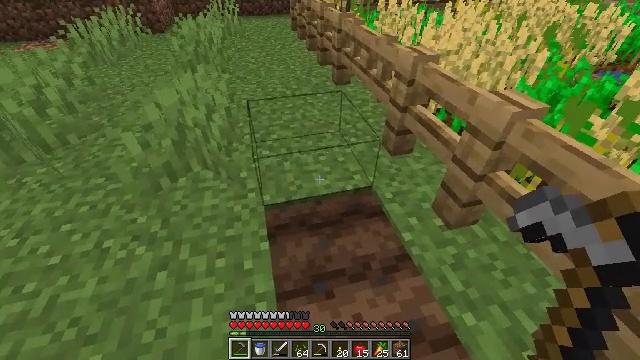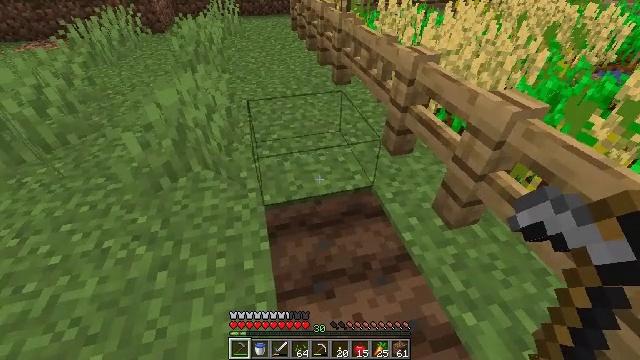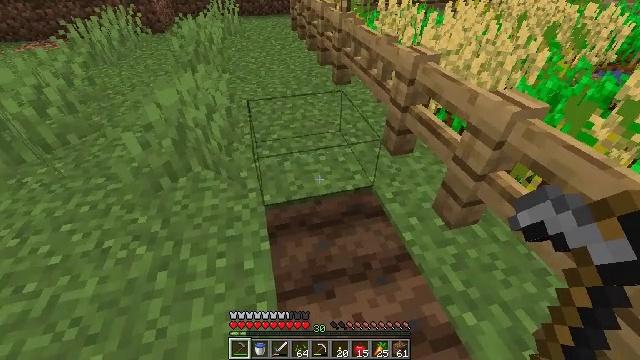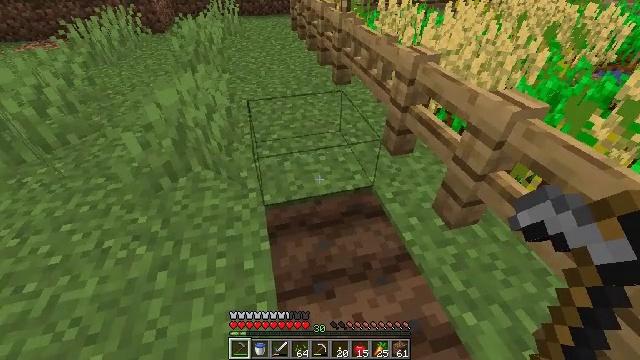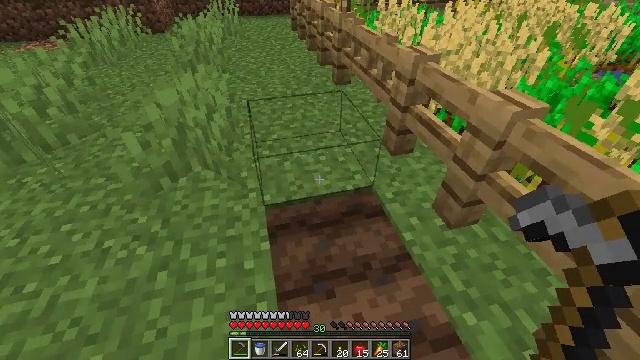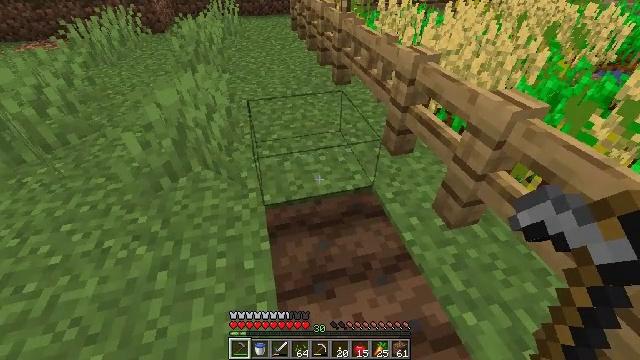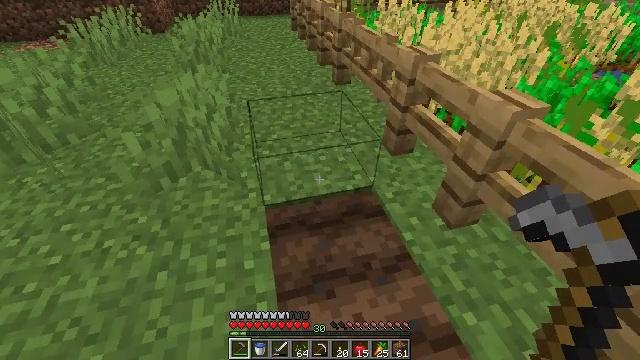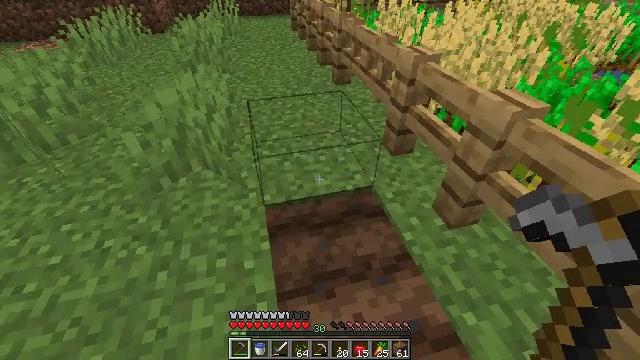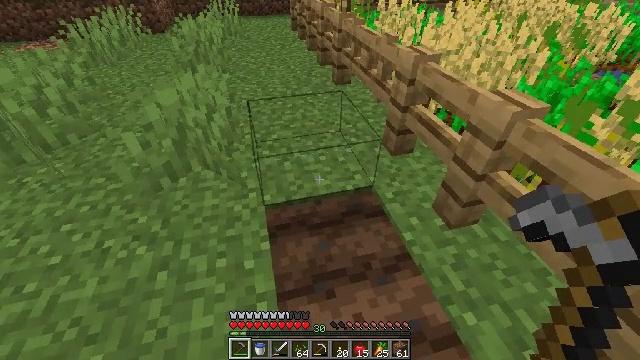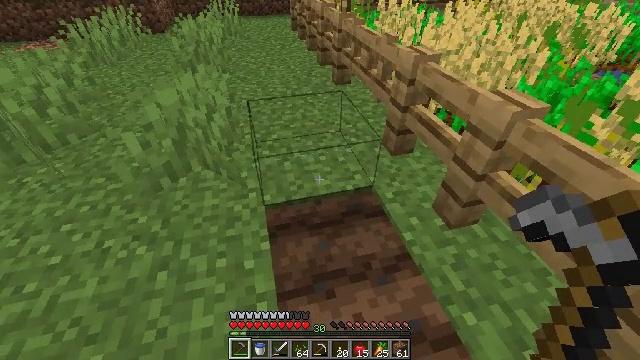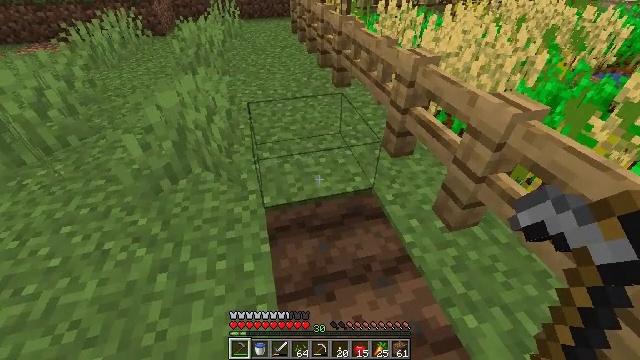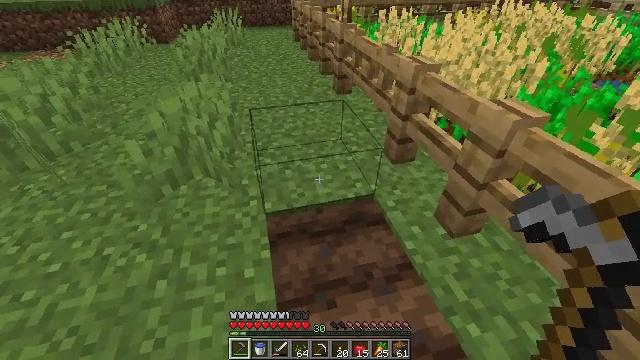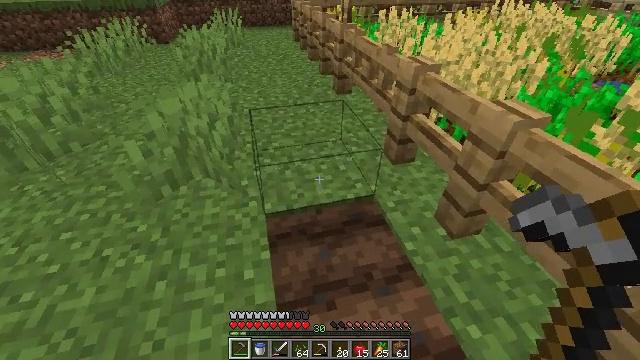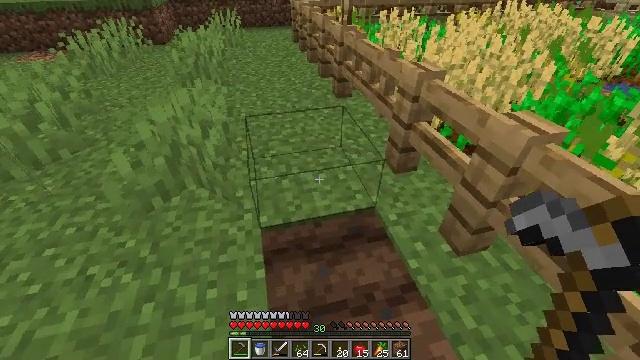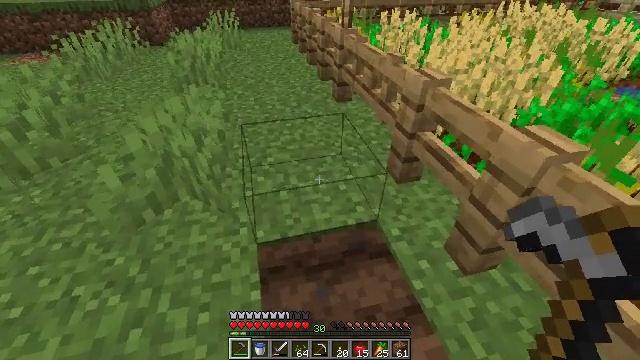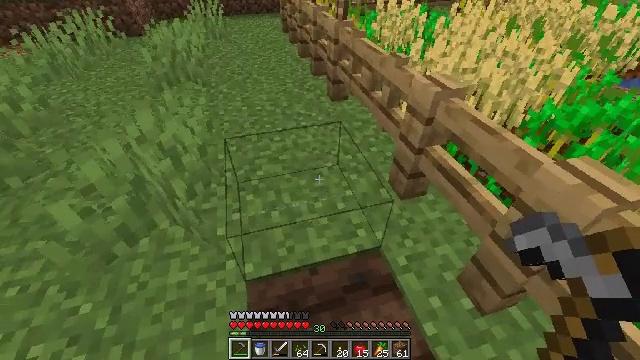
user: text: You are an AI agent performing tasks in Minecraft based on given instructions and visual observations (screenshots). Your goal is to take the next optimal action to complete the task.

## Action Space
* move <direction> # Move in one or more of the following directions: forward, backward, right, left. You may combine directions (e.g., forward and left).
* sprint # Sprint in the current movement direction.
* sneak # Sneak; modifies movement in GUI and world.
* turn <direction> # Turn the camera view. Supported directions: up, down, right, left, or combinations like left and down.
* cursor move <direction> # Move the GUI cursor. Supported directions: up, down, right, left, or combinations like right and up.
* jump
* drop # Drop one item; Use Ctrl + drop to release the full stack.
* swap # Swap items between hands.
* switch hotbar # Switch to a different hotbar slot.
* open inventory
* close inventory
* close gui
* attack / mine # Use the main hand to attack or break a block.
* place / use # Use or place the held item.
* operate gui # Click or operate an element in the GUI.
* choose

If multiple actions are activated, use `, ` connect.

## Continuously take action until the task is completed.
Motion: motion action
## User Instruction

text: Destroy the tripwire to deactivate the trap.
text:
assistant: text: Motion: use / place
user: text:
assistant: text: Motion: use / place
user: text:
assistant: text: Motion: no_op
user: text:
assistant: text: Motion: no_op
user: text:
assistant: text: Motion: no_op
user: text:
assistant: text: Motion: no_op
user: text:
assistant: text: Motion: no_op
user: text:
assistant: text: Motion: no_op
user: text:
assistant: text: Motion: no_op
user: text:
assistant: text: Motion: no_op
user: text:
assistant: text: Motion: turn up
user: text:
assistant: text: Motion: move forward
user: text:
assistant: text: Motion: move forward
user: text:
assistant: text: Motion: move forward
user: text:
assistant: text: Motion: move forward, turn right and down
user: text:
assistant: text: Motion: turn right and down
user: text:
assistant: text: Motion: no_op
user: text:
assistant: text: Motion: use / place
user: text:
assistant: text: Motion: use / place
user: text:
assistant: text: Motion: use / place
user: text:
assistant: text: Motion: use / place
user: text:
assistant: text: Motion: no_op
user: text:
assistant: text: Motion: no_op
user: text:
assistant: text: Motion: no_op
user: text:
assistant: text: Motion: no_op
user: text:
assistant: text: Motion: attack / mine
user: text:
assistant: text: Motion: attack / mine
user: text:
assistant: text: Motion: attack / mine
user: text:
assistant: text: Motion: no_op
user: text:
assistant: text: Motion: no_op